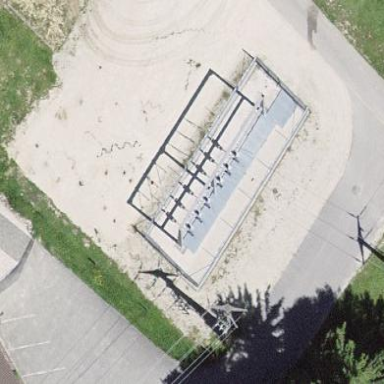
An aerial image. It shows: Power substation.